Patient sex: M
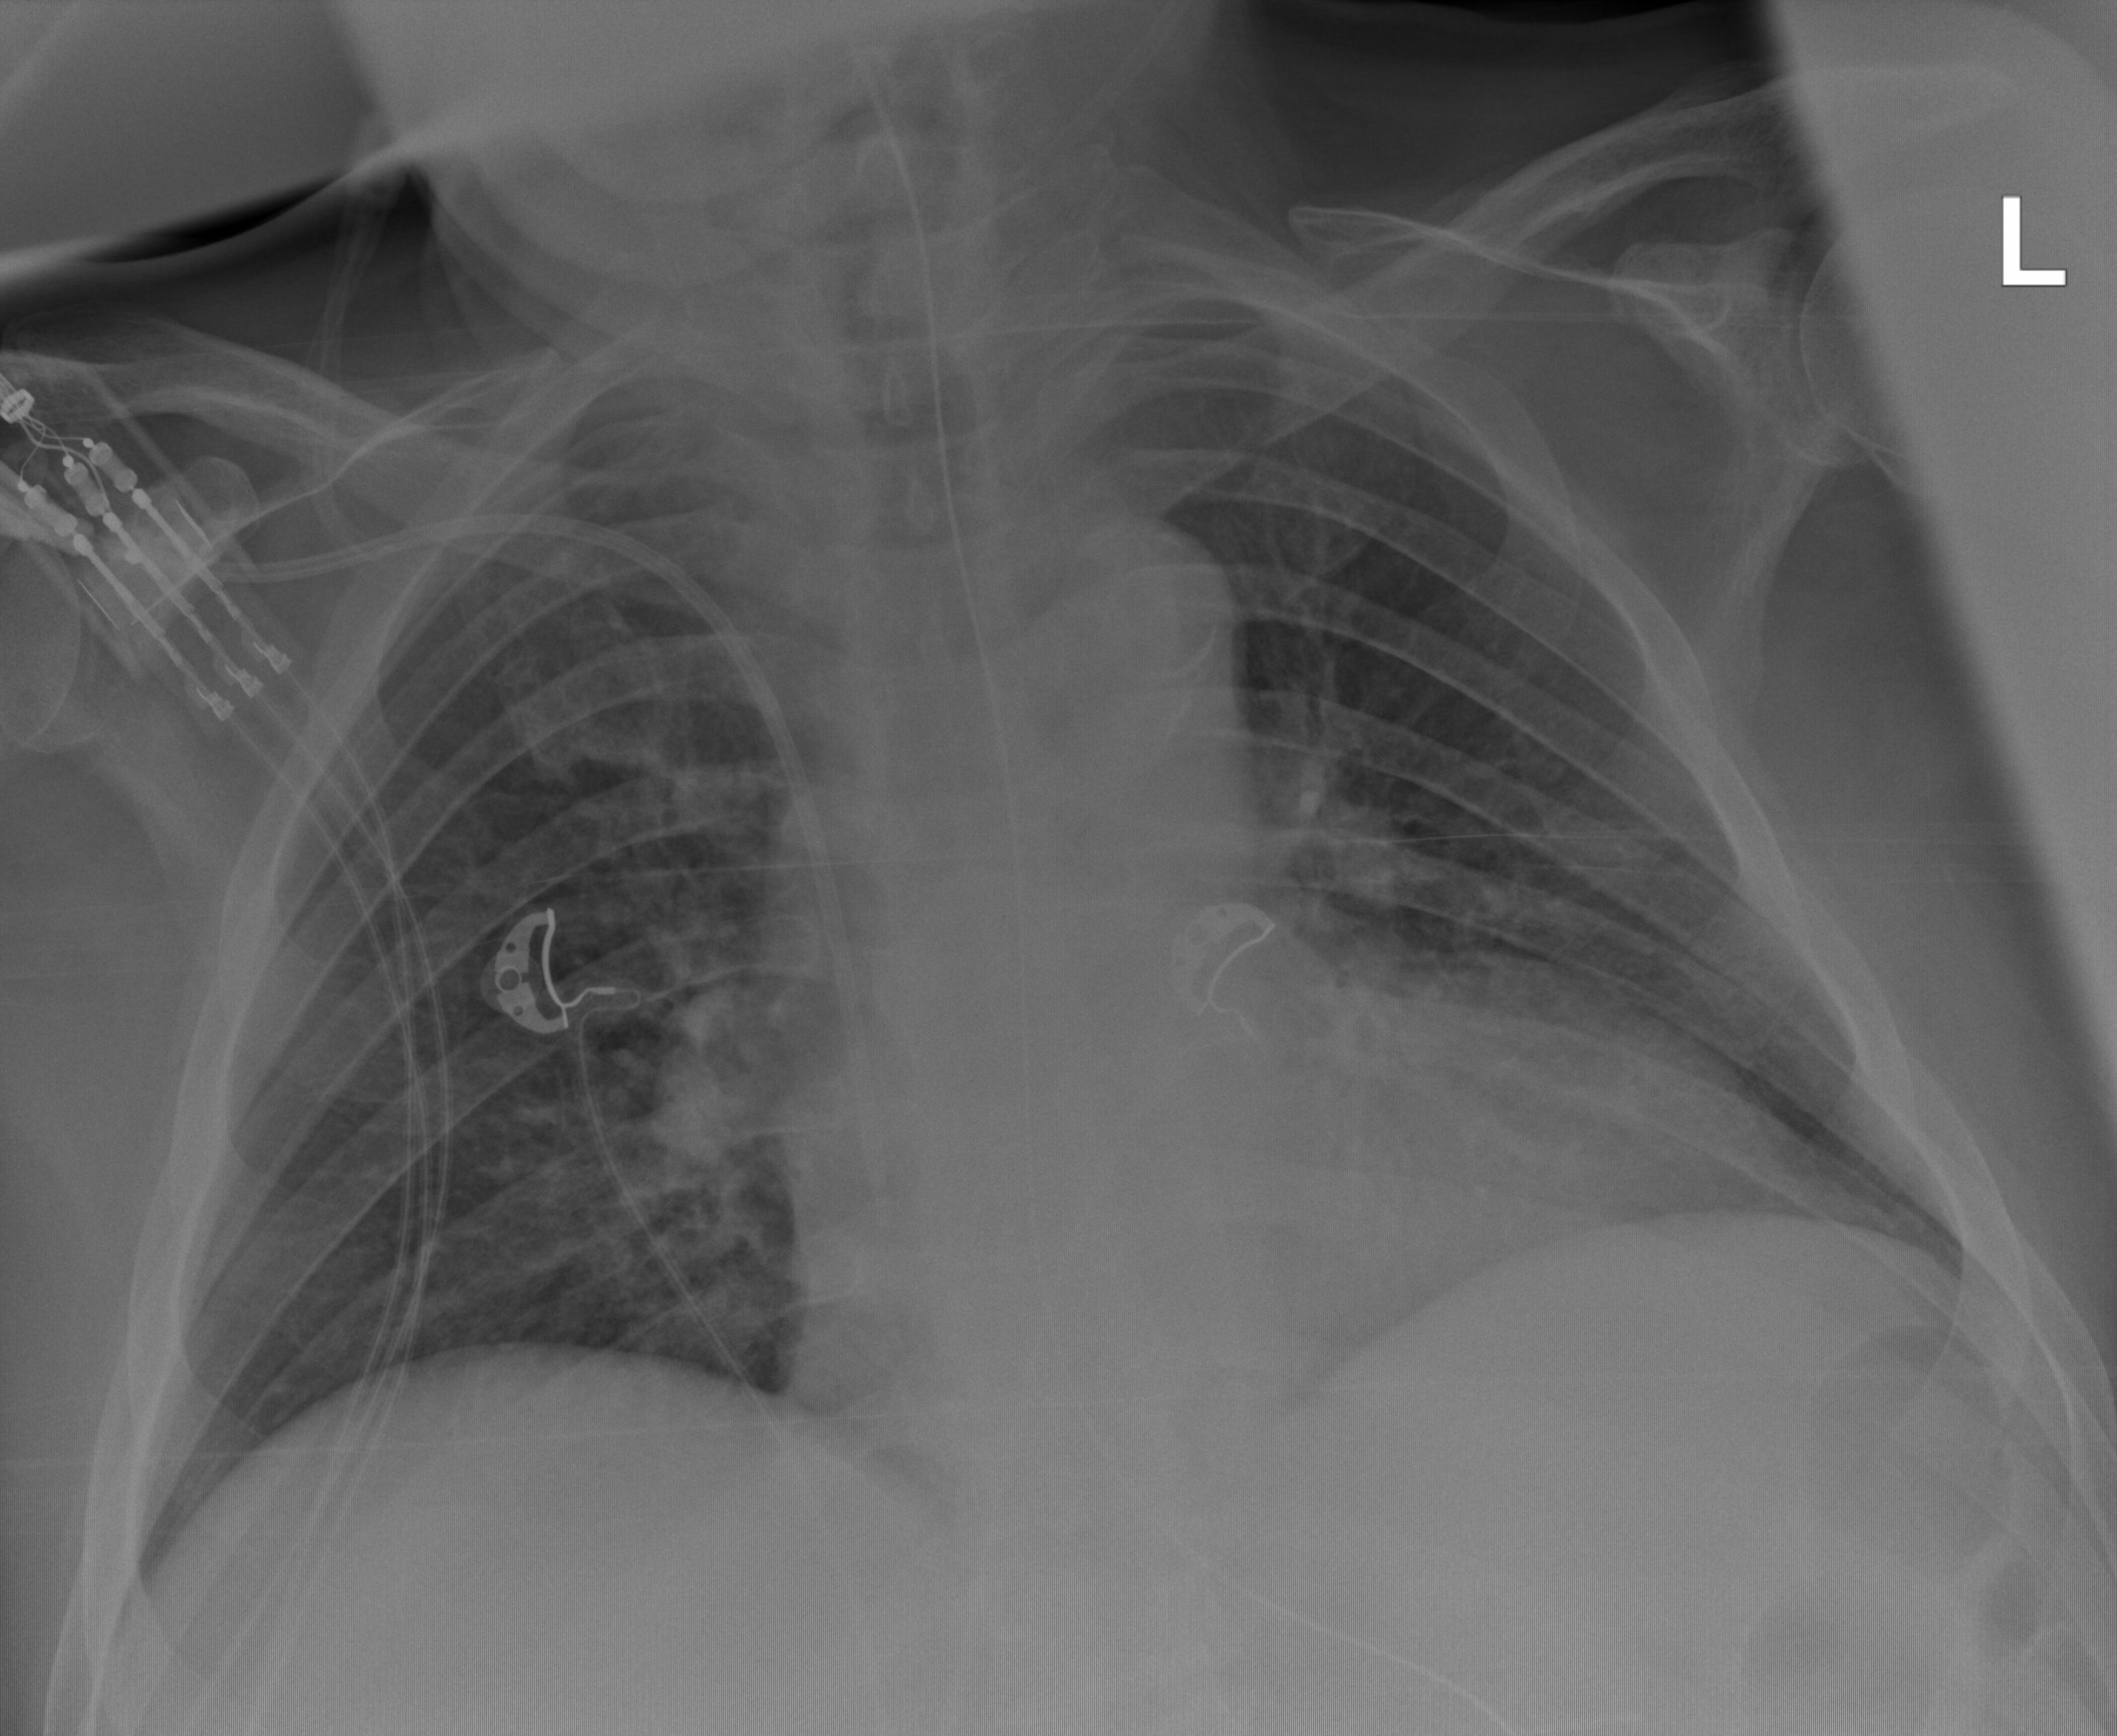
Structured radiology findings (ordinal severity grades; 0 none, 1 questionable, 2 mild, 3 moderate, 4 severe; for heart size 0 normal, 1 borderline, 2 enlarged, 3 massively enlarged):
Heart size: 2
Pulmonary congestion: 2
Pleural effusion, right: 0
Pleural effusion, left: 0
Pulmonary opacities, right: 2
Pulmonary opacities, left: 2
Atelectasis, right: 1
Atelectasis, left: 2